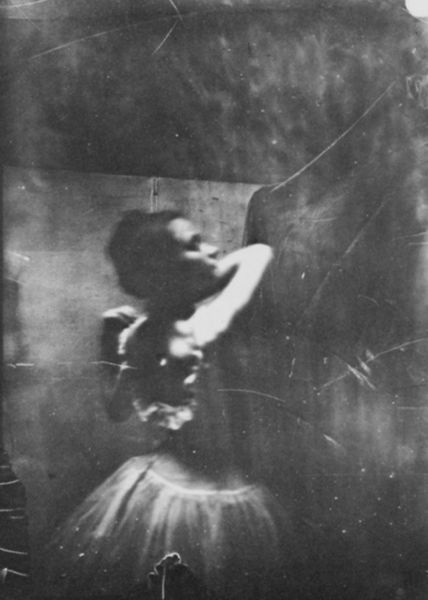
Titel: Tänzerin eines Ballettvereins
Künstler: Antoine Degas
Standort: Paris
Institution: Archive der Nationalen Bibliothek
Schlagwörter: dunkel, kopf, schatten, weiß, impressionismus, mädchen, ausschnitt, bewegung, degas, edgar degas, ellbogen, frau, frisur, grau, hell, hintergrund, kleid, licht, nase, profil, raum, renoir, rücken, schwarz, stirn, dame, rock, tanz, alt, jung, wand, arm, arme, falten, gesicht, knoten, spitze, bildnis, innenraum, porträt, spiegel, vorhang, haare, kostüm, stehend, decke, bühne, tanzen, tänzerin, taille, dutt, papier, balett, ballerina, ballett, tutu, tütü, leine, balerina, moment, hochgesteckt, ankleiden, rüschen, surrealismus, unscharf, foto, fotografie, photographie, schwarz-weiss, rauchig, photo, verschwommen, graziös, garderobe, drehung, kabine, aufnahme, abbildung, kratzer, wunderbar, verwaschen, glasplatte, balletttänzerin, ballettänzerin, glaspaltte, orofil, schuler, umkleidekabine, 19. jahrhundert, 19. jahrhunderts, sopiegel, psiegel, spoitze, elefe